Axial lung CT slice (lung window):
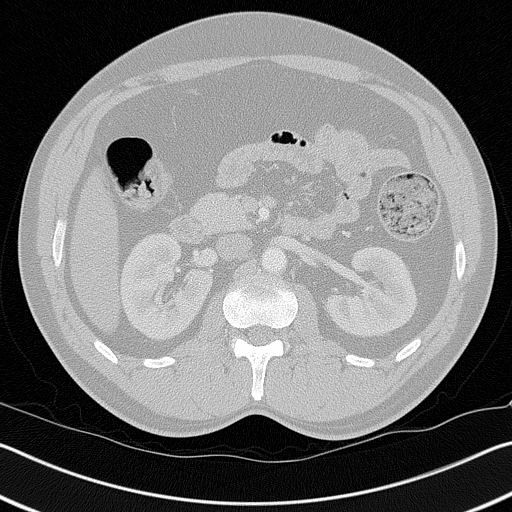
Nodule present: no